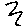
Label: zigzag